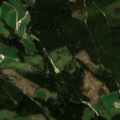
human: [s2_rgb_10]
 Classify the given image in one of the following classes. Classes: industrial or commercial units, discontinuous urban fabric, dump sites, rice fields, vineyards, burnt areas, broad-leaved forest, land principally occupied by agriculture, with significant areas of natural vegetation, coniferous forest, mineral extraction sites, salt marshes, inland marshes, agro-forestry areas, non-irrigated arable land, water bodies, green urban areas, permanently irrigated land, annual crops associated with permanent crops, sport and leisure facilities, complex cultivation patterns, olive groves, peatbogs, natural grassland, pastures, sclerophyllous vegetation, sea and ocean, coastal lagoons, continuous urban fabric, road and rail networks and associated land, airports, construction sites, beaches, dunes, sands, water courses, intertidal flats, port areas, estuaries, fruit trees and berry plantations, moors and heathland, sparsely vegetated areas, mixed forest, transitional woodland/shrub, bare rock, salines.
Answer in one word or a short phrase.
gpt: pastures, land principally occupied by agriculture, with significant areas of natural vegetation, coniferous forest, mixed forest